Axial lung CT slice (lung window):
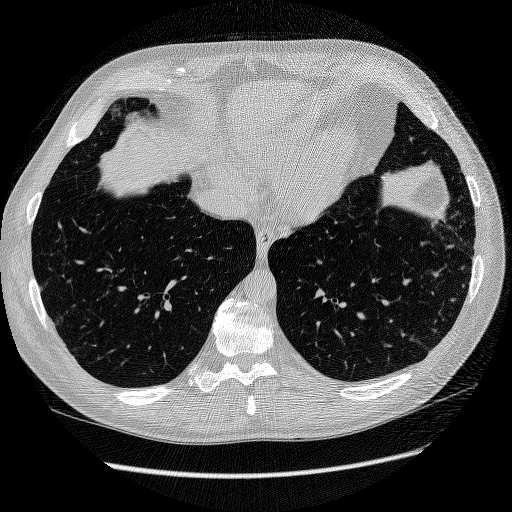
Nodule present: no